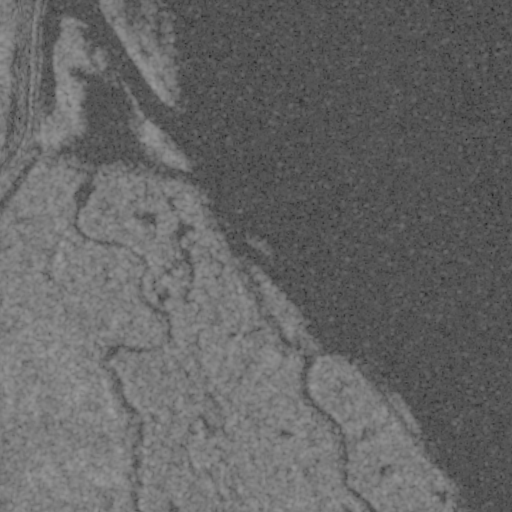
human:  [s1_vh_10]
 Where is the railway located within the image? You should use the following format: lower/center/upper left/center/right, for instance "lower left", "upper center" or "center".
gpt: The railway is located in the left of the image.
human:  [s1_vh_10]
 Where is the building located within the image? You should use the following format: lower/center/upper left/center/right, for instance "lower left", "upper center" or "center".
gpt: The building is located in the upper left of the image.
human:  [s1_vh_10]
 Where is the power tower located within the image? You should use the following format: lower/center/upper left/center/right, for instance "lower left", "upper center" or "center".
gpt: There is no power tower in the image.

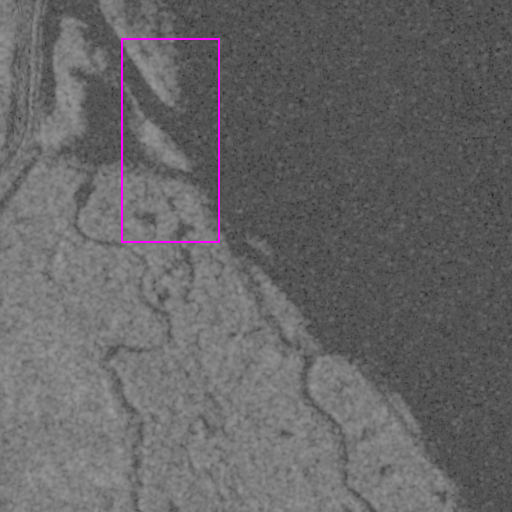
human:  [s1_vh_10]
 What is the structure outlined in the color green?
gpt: There is no green outline.
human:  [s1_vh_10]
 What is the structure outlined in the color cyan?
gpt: There is no structure outlined in cyan.